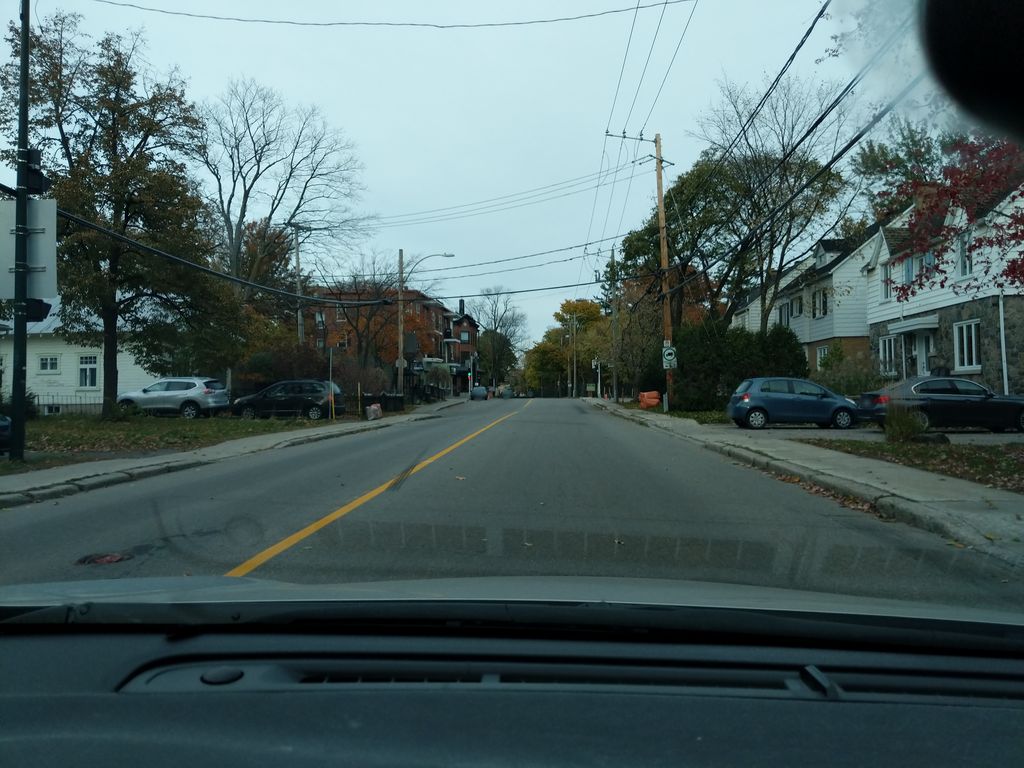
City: quebec_city